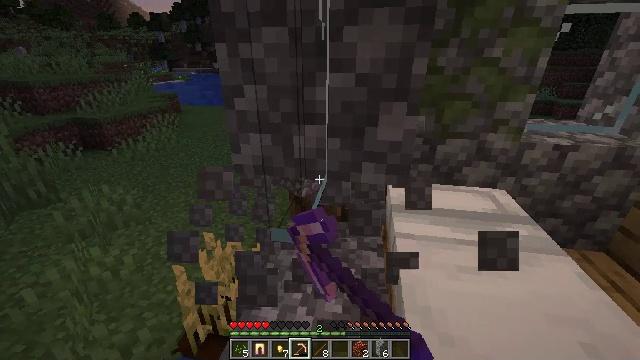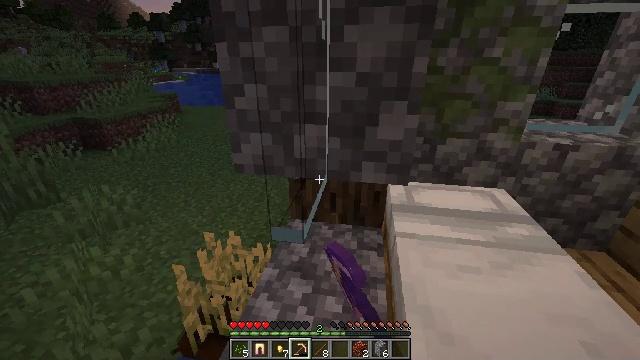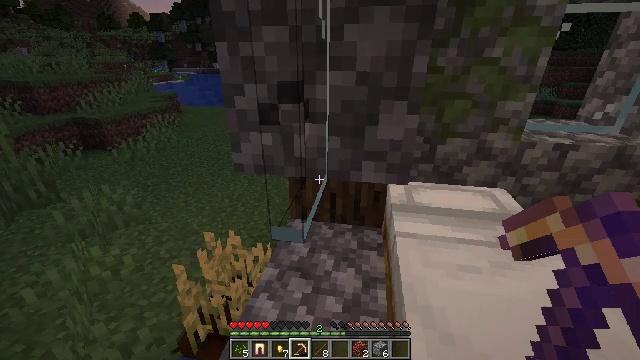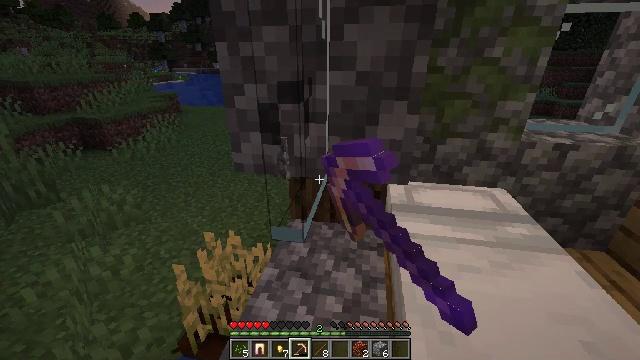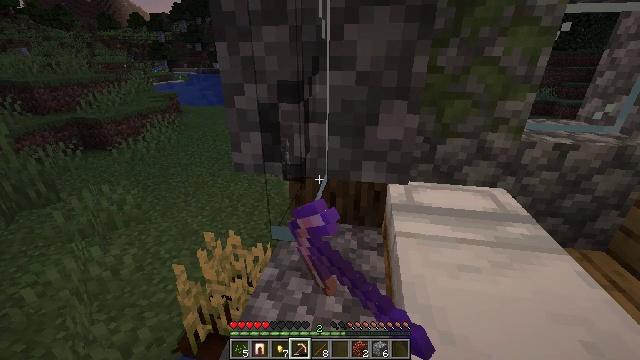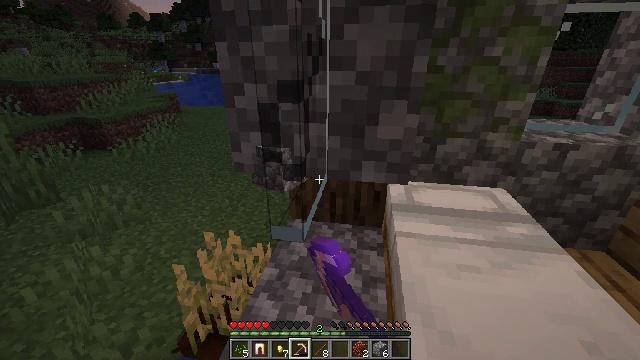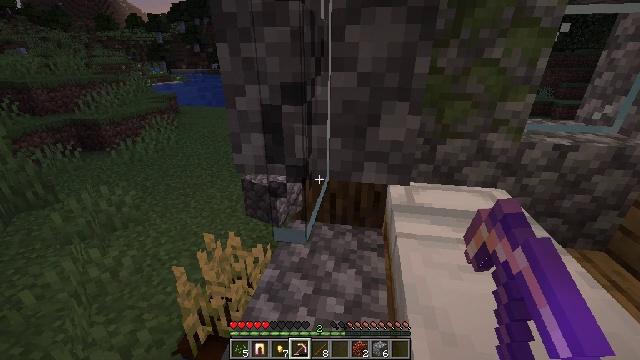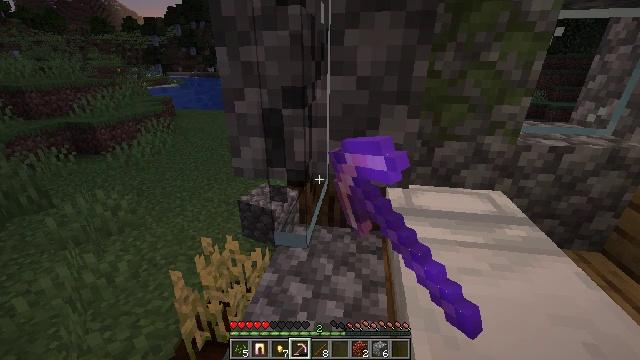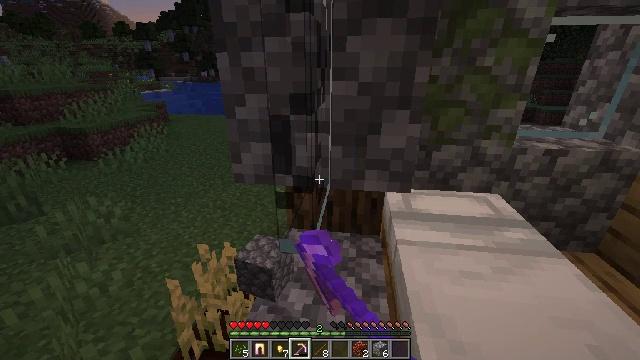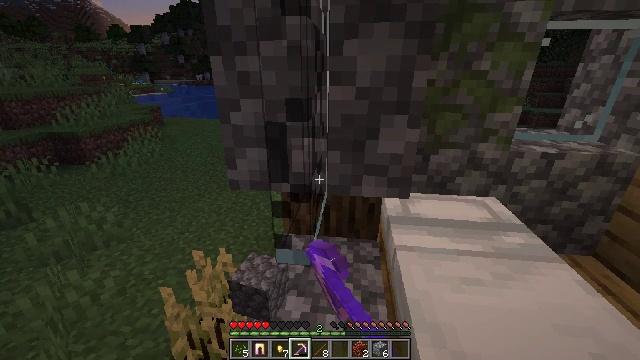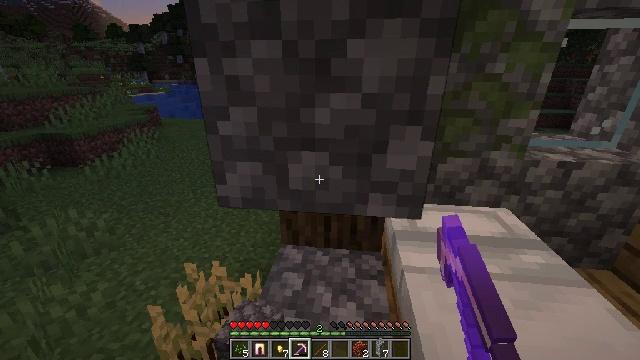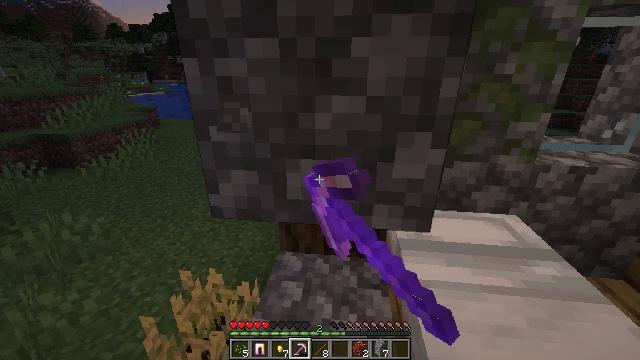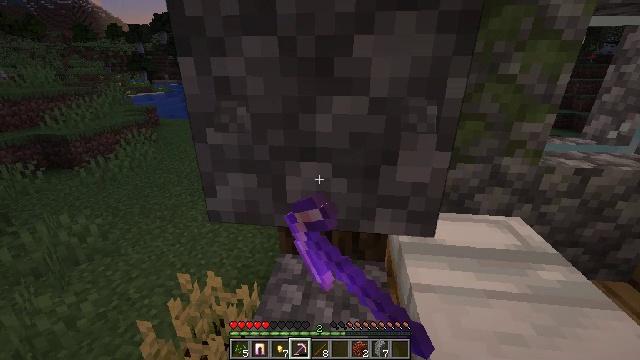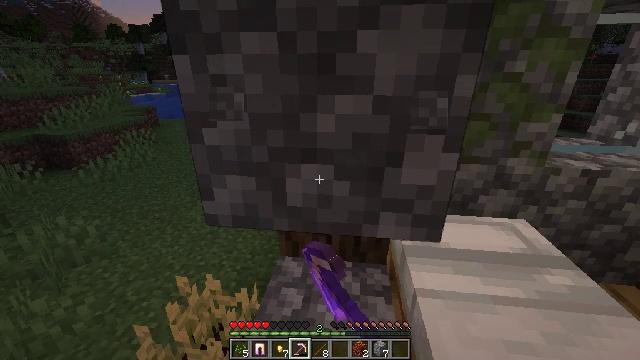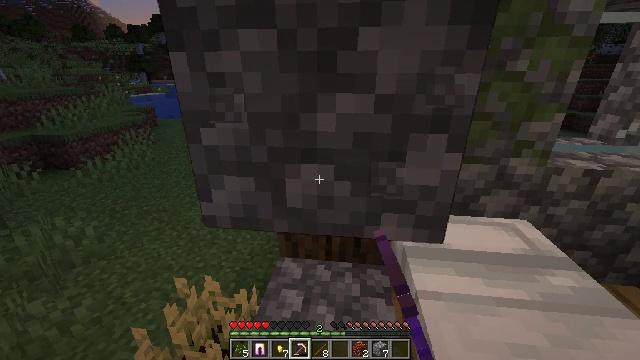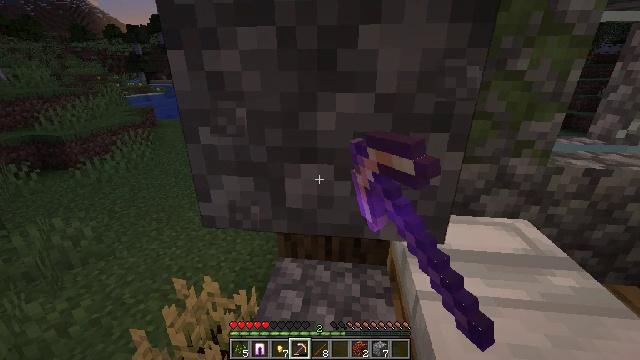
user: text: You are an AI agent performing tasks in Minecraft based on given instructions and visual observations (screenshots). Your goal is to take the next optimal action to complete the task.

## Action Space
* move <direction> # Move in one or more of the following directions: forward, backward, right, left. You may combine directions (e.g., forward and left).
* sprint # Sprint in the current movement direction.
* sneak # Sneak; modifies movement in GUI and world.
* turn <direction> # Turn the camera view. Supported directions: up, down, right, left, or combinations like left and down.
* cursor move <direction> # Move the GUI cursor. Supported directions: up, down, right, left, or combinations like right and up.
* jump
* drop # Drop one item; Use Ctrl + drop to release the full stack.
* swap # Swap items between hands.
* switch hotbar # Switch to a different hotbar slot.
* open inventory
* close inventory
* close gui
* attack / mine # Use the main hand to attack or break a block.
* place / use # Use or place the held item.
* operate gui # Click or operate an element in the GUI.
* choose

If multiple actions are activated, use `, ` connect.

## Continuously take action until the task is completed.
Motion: motion action
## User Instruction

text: Collect fragments by breaking the glass pane.
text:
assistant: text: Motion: attack / mine
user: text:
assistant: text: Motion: attack / mine
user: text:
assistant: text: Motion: attack / mine
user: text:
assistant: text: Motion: attack / mine
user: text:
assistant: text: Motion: attack / mine
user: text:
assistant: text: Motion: move forward, attack / mine
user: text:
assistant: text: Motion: move forward, attack / mine
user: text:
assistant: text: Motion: move forward, turn right, attack / mine
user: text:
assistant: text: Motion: move forward, attack / mine
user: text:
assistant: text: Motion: move forward, attack / mine
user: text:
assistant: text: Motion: attack / mine
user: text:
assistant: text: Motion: attack / mine
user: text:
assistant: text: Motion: attack / mine
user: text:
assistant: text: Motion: attack / mine
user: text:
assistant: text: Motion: attack / mine
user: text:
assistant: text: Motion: attack / mine